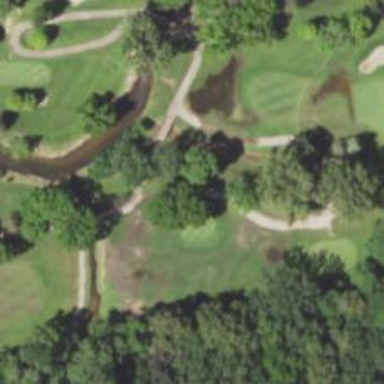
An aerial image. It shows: Path for golf carts.